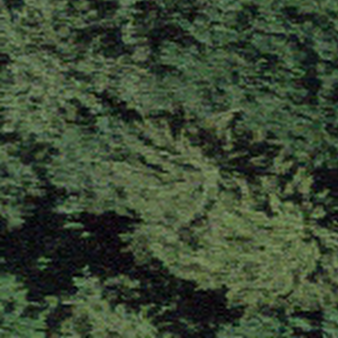
Label: other